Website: walmart
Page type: customer-info-address
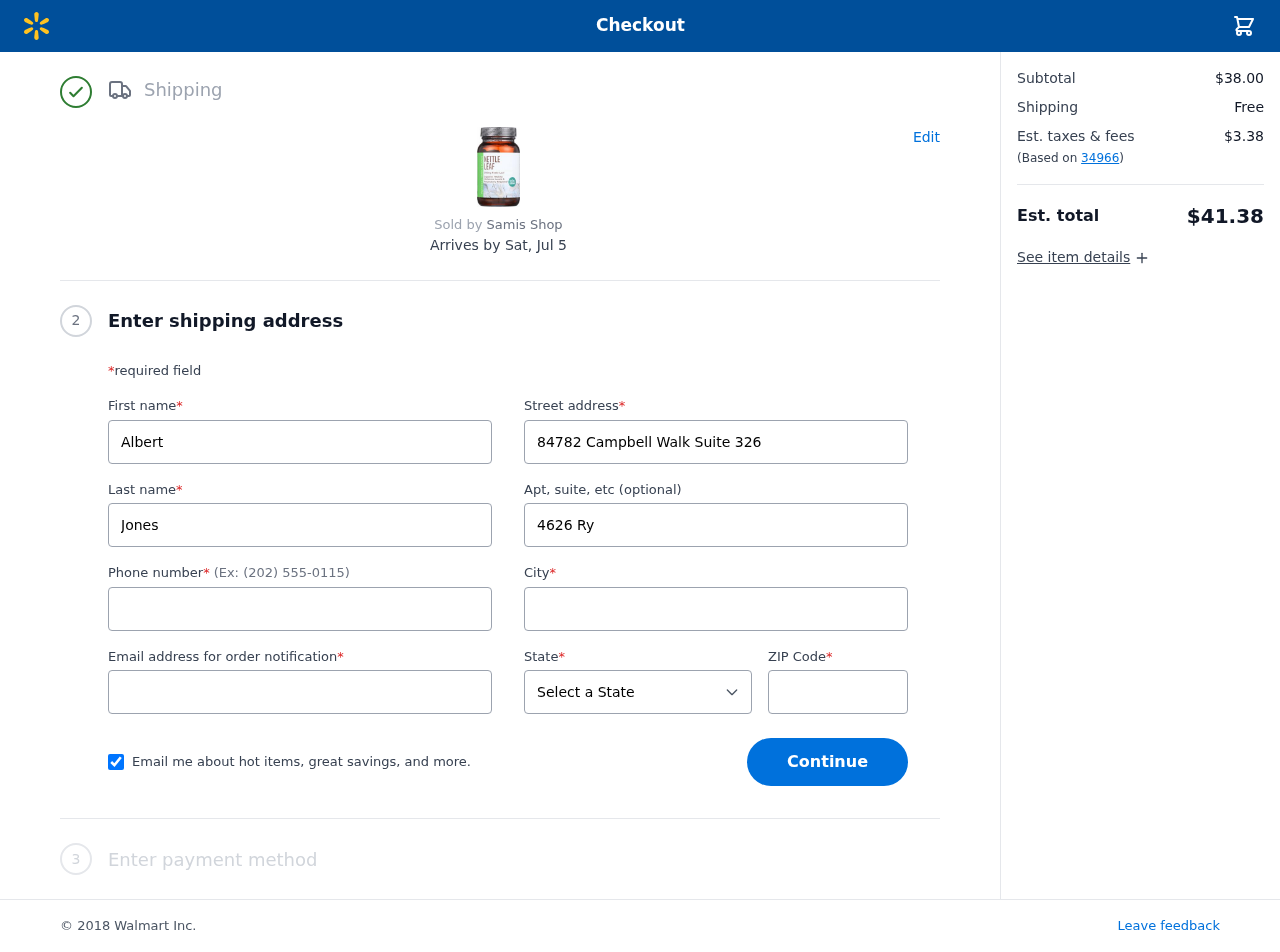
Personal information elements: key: PII_CITY
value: Taylorburgh
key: PII_EMAIL
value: ajones@gmail.com
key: PII_FIRSTNAME
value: Albert
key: PII_LASTNAME
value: Jones
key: PII_PHONE
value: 5927548065
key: PII_POSTCODE
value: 34966
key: PII_STATE
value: Massachusetts
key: PII_STREET
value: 84782 Campbell Walk Suite 326
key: PII_STREET2
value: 4626 Ryan Street Suite 595
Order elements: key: ORDER_DELIVERY_DATE
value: Sat, Jul 5
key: ORDER_SUBTOTAL
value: $38.00
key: ORDER_SHIPPING_COST
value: Free
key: ORDER_TAX
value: $3.38
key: ORDER_TOTAL
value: $41.38